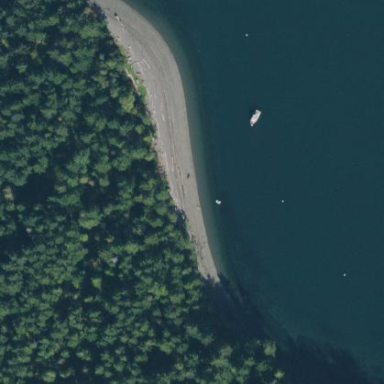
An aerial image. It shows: Scenic beach with natural beauty.